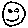
Label: smiley face